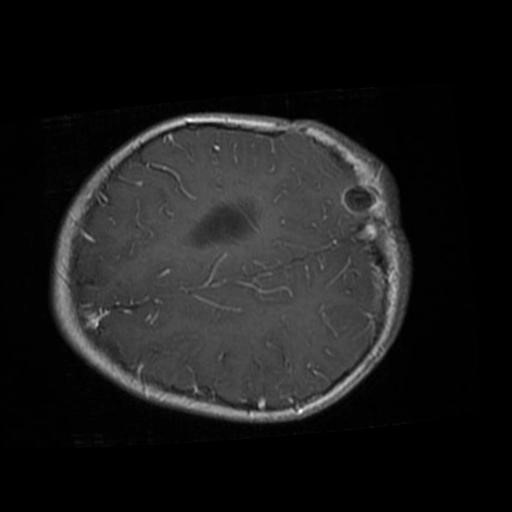
Label: brain_glioma